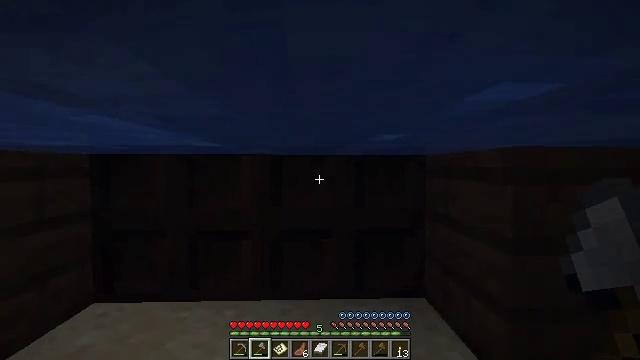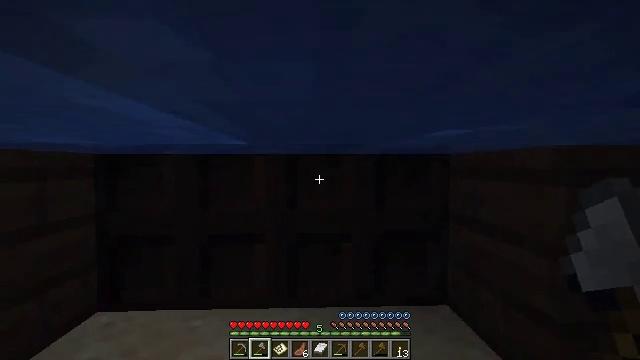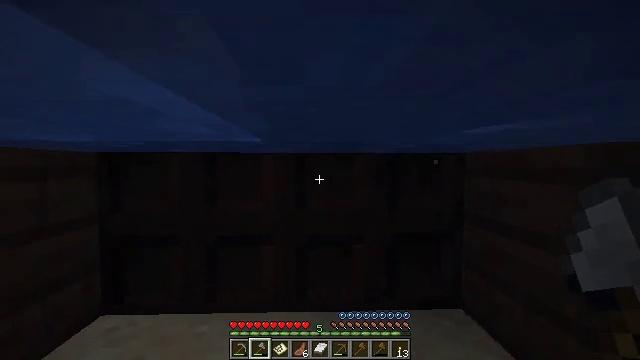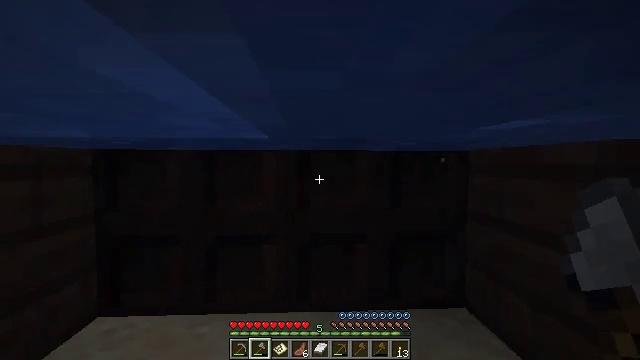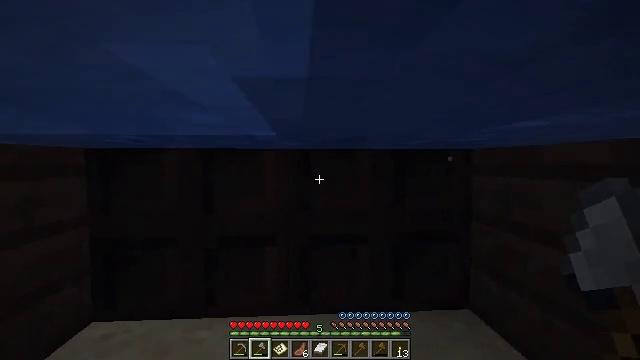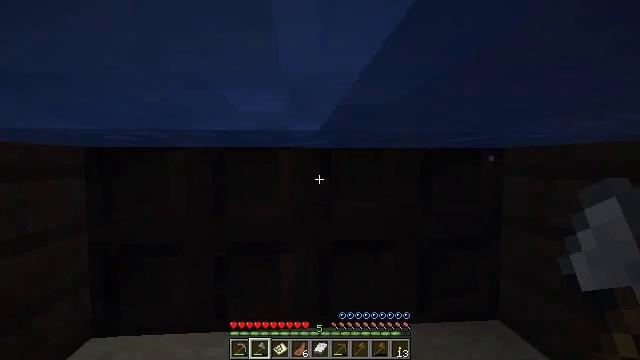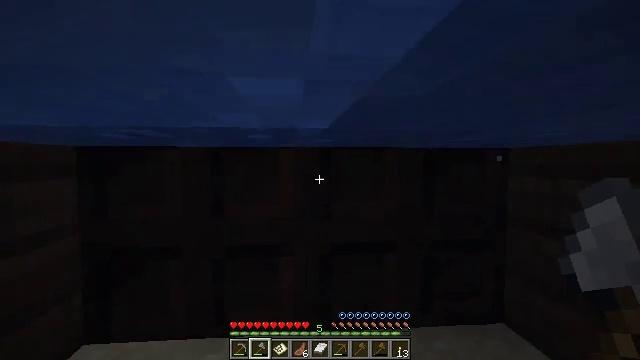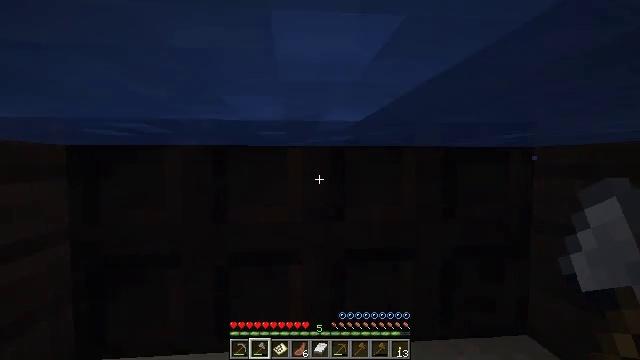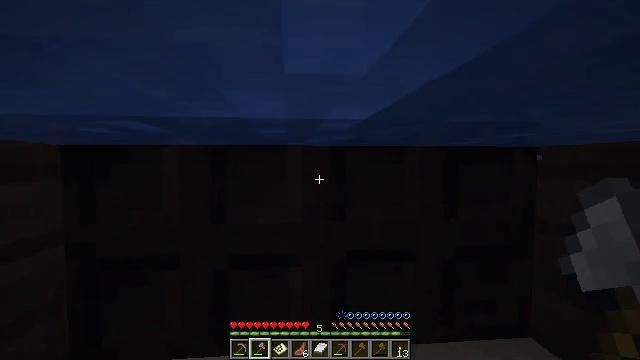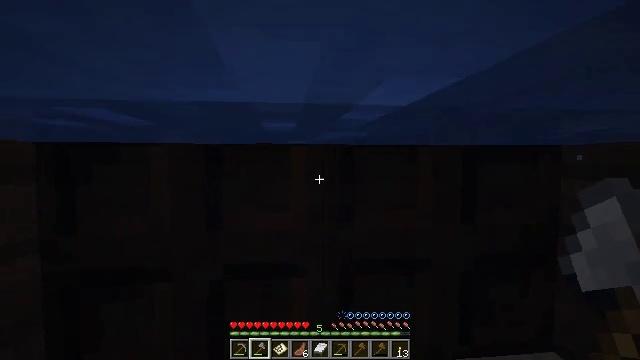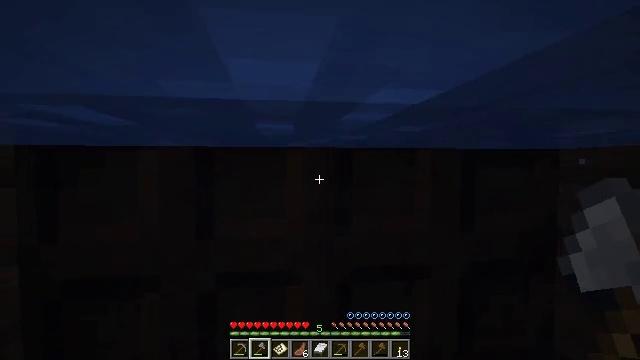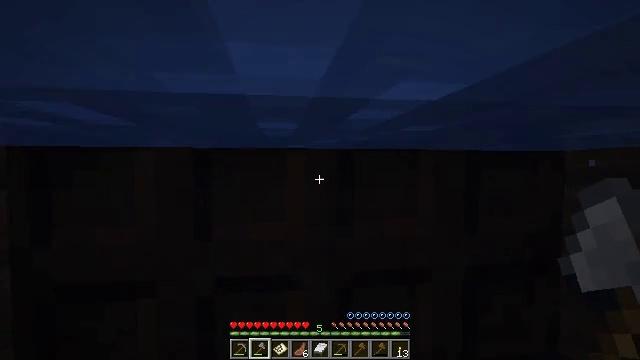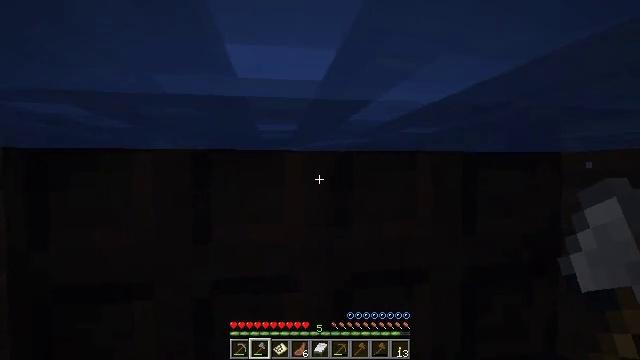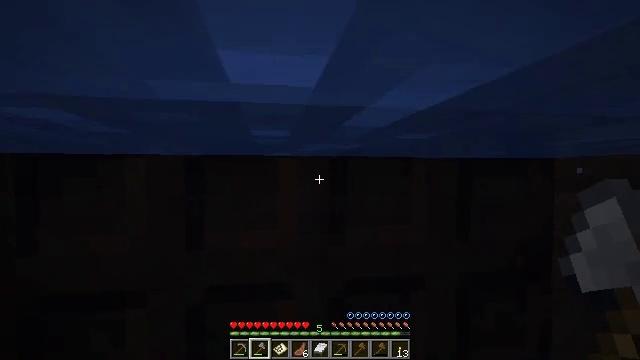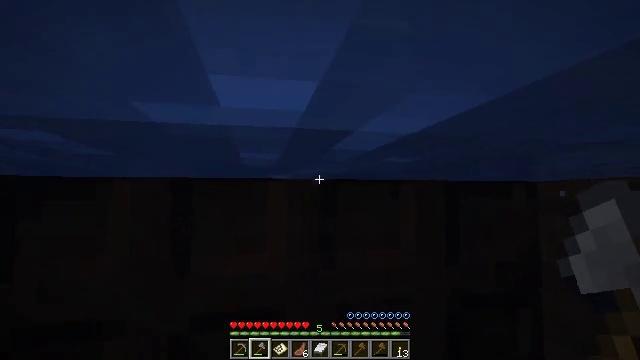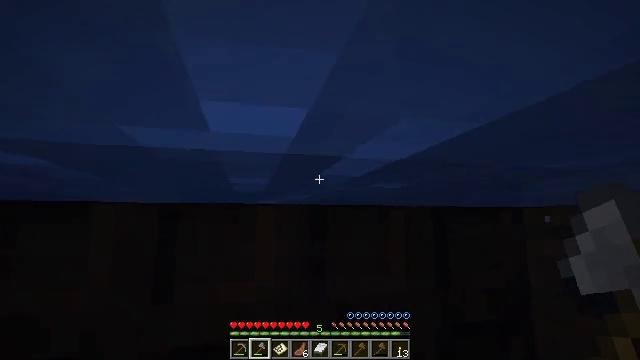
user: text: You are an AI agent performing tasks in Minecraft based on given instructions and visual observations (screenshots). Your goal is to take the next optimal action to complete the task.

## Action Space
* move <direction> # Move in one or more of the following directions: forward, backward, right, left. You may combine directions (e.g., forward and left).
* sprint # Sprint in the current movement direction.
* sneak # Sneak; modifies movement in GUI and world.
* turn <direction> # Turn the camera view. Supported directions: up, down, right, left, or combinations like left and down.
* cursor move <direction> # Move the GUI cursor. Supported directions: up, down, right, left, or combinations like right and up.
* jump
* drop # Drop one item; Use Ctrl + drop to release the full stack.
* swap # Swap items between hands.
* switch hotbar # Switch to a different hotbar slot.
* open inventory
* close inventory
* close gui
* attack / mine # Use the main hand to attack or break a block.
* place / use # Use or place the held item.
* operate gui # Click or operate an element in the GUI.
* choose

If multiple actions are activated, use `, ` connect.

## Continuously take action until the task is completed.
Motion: motion action
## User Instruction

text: Mine the dark oak trapdoor.
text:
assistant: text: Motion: move forward and move left, jump
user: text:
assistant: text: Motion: move forward and move left, jump
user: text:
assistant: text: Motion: move forward and move left, jump
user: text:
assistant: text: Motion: move forward and move left, turn right, jump
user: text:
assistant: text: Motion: move forward, jump
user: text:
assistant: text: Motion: move forward, jump
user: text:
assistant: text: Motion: move forward, jump
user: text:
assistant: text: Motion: move forward, jump
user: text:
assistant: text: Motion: move forward, jump
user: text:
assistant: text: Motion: move forward, turn right, jump
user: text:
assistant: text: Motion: move forward, jump
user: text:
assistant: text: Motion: move forward, jump
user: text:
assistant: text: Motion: turn up, jump
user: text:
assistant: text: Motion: turn right and up, jump
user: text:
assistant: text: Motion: turn right and up, jump
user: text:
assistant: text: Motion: turn right and up, jump
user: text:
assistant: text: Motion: turn up, jump
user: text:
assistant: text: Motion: no_op
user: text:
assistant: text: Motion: no_op
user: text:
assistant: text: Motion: turn right
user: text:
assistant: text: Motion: attack / mine
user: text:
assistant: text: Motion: attack / mine
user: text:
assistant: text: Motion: attack / mine
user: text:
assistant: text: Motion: attack / mine
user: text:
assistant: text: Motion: attack / mine
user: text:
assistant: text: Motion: turn down, attack / mine
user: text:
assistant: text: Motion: turn down, attack / mine
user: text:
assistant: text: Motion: turn down, attack / mine
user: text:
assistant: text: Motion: attack / mine
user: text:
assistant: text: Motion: attack / mine